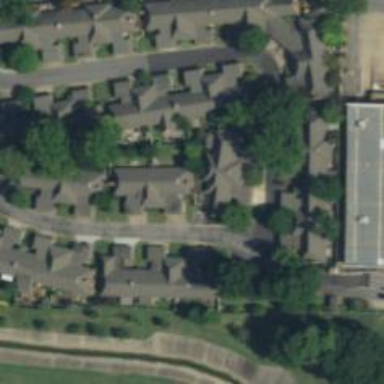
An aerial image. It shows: Living street.